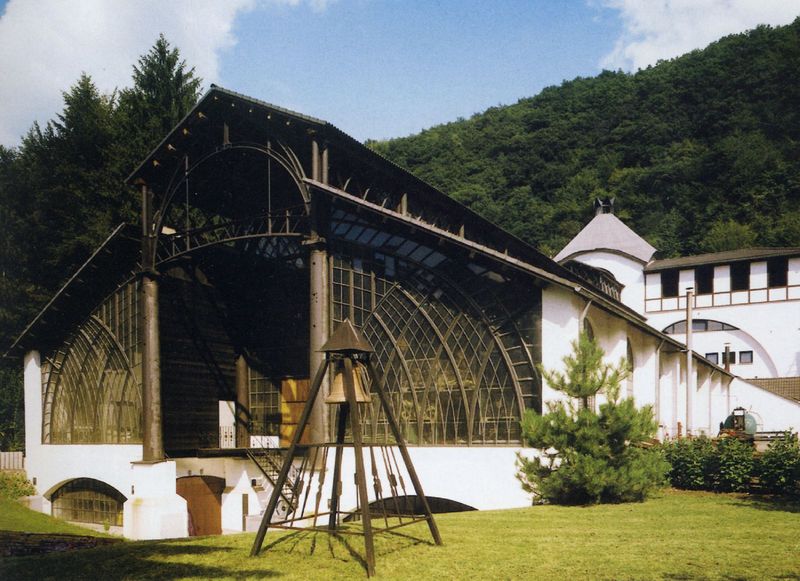
Titel: Sayner Hütte
Standort: Sayn (EU - D - RP)
Schlagwörter: berg, himmel, wolken, fenster, park, rasen, kirche, wald, turm, garten, berge, schornsteine, treppe, jugendstil, tor, eingang, glocke, kiefer, spitzbögen, bogenkonstruktion